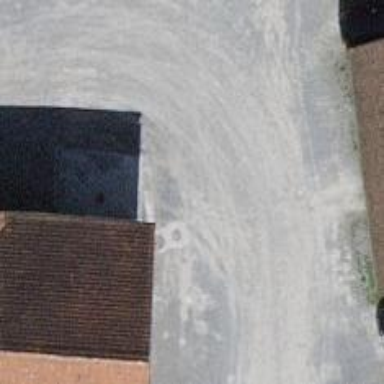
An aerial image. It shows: Gravel driveway for service vehicles.